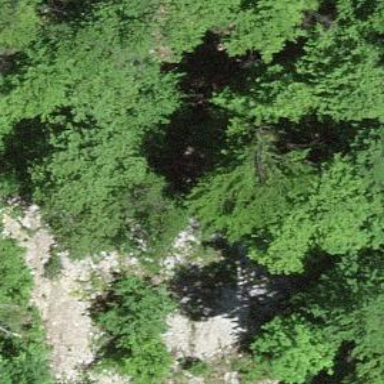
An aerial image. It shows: Natural cliff.